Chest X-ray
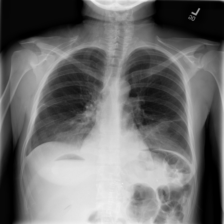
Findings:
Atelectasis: positive
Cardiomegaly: negative
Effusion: positive
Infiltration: positive
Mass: negative
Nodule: negative
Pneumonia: negative
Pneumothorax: negative
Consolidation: negative
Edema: negative
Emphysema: negative
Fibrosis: negative
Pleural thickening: negative
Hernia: negative